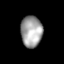
Tissue: skin
Cell type: Fibroblasts
Senescence score: 0.7879
Nuclear area (px): 651
Mean DAPI intensity: 162.731